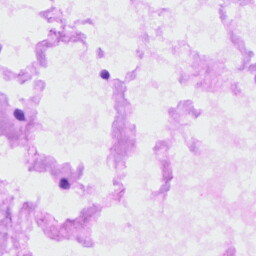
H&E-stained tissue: Ovarian